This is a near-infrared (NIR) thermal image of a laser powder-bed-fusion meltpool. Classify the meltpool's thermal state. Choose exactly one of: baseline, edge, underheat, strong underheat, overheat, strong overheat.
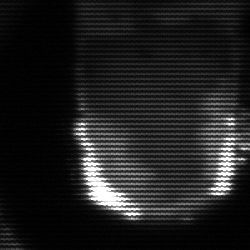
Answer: baseline